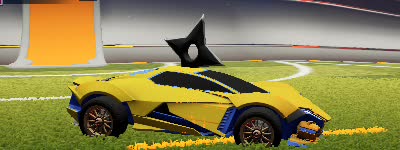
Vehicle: werewolf